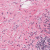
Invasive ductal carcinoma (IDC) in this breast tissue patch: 0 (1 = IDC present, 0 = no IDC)